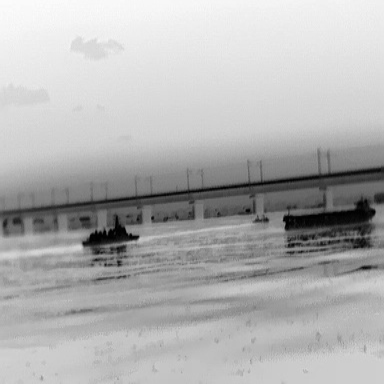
There are three objects shown in the infrared image, including a warship, a canoe, and a liner.